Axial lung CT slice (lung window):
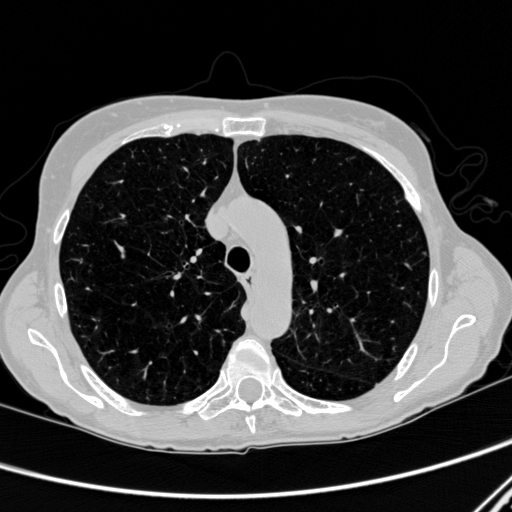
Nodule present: no